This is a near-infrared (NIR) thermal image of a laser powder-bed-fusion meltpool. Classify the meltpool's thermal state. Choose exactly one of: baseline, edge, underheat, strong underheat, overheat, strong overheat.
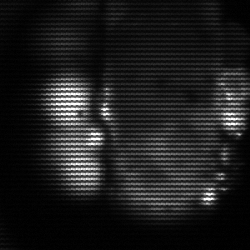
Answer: strong underheat